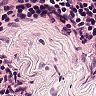
Metastatic tissue present: no